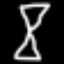
Label: hourglass